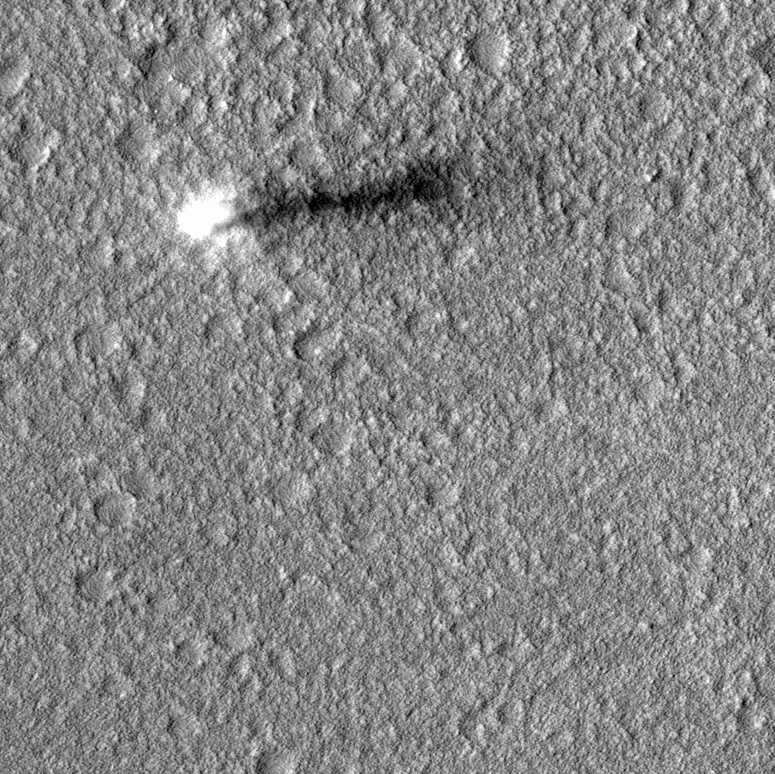
Label: dustdevil